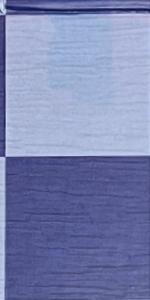
Label: Empty